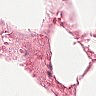
Metastatic tissue present: no